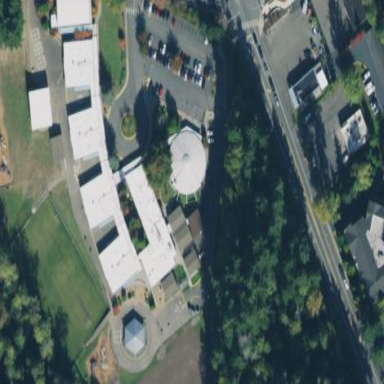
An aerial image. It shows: Elementary school.